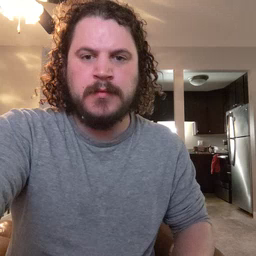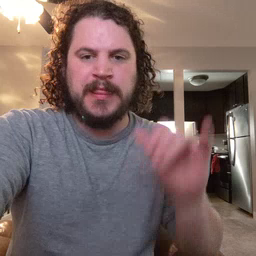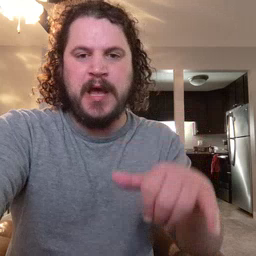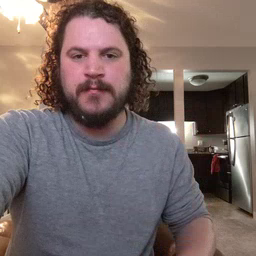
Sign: that